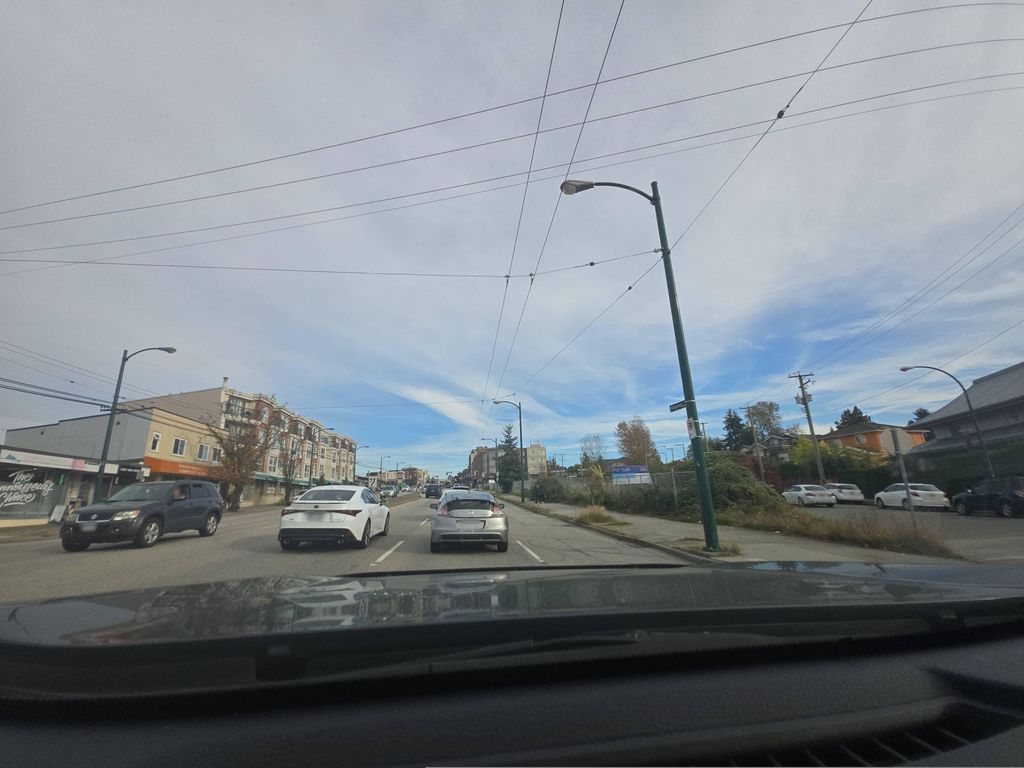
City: vancouver